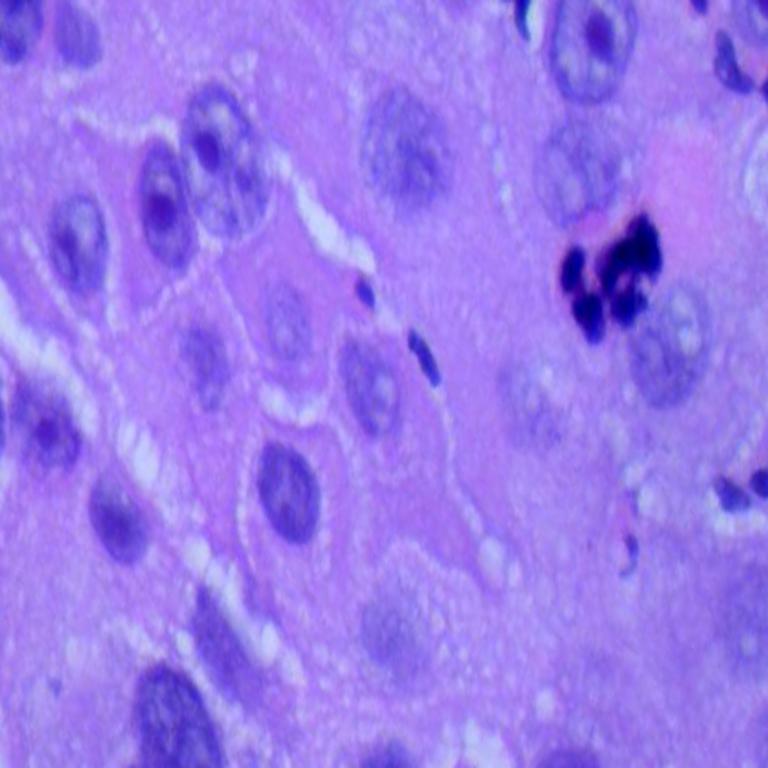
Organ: lung
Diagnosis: squamous carcinomas